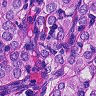
Metastatic tissue present: yes